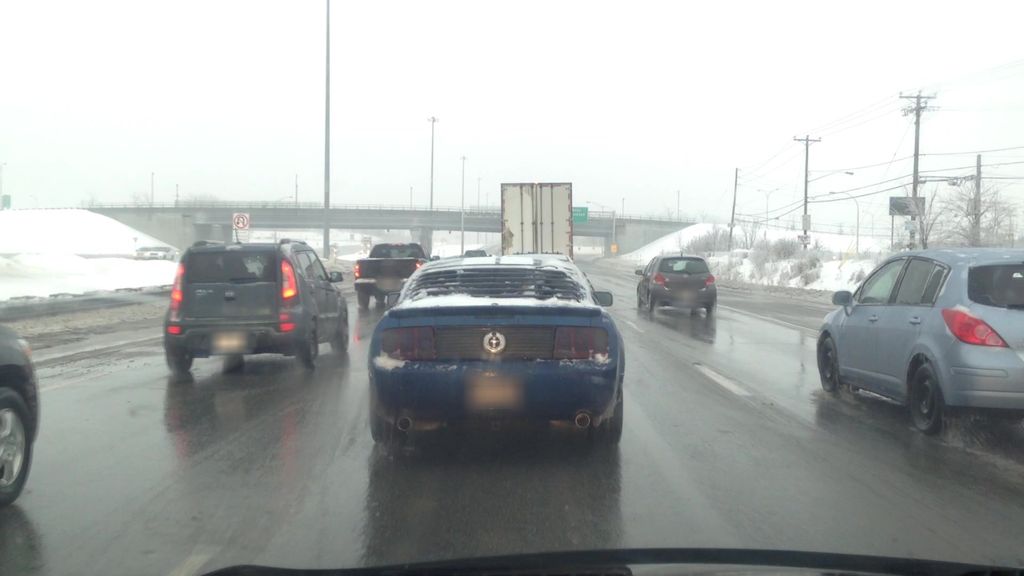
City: montreal